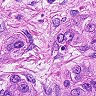
Metastatic tissue present: yes